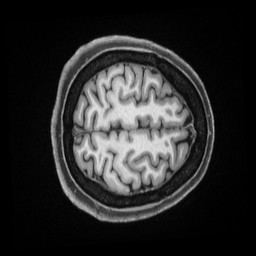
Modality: T1w
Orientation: axial
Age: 34
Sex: female
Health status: ill
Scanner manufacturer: siemens
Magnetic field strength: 3 T
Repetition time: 2.5 s
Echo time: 0.00181 s